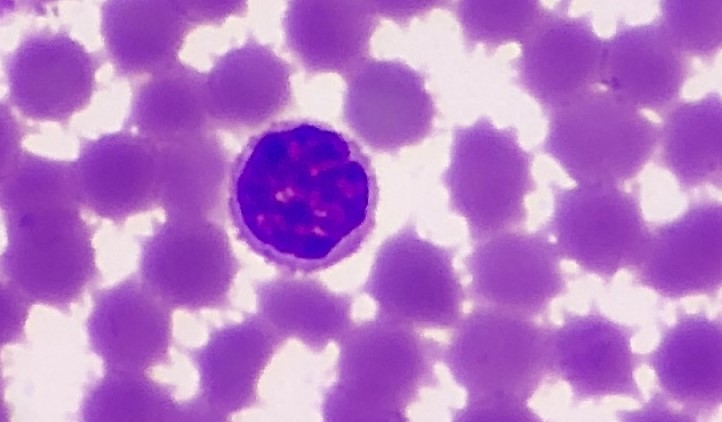
White blood cell type: Lymphocyte